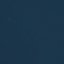
Land use / land cover class: SeaLake